Question: Fairly simple problem, I have a table in a database that contains one column and fourteen rows.
When trying to return all of the rows in the database I try the following:
'''
command = new SQLiteCommand("SELECT Value FROM Currency", connection);
'''
Yet when I look at the amount of results affected (And the lack of elements in my array) I notice the following:

Apparently there's nothing in there, I've even checked with two seperate tools that confirm the data is in there. Am I executing this incorrectly? I simply want to iterate over the values returned and store them in an array.
Thanks for your time!
Edit:
Solution!
'''
int i = 0;
while (dReader.Read())
{
_data[i] = Convert.ToSingle(dReader[0]);
i++;
}
'''
This works fine :)
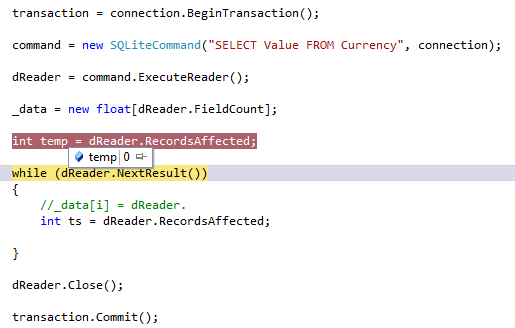
Answer: <URL> is not affected for select queries.
> Gets the number of rows changed,
inserted, or deleted by execution of
the Transact-SQL statement.
EDIT:
'''
while ( dReader.Read() )
{
Console.WriteLine("Value " + dReader[0]);
}
'''